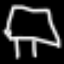
Label: chair